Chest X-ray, PA view. Patient: 73 years old, sex M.
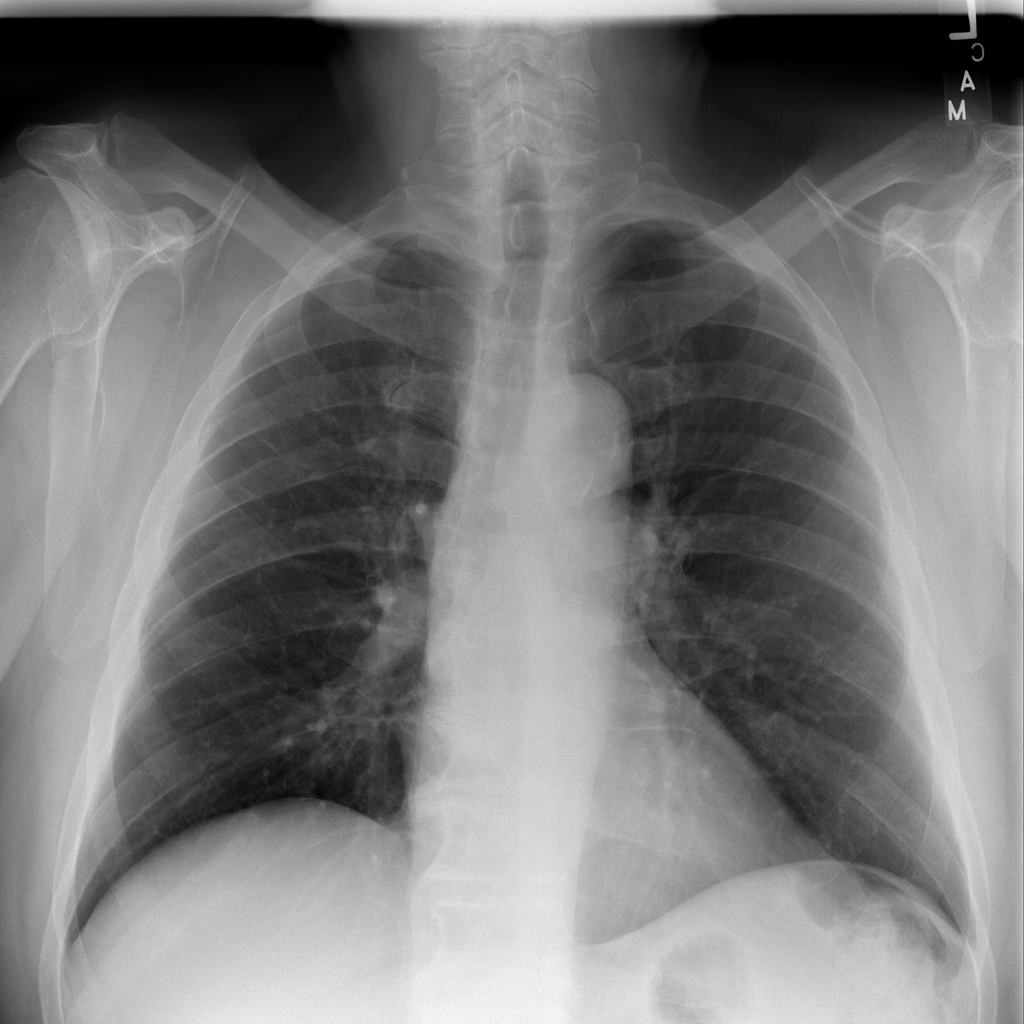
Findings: No Finding